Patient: sex M, age 30
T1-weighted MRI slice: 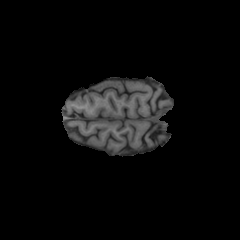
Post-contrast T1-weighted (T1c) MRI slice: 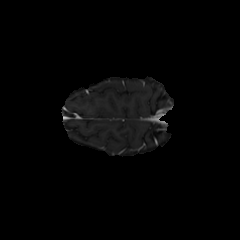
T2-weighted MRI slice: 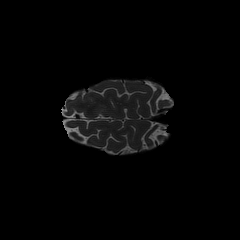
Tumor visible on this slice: no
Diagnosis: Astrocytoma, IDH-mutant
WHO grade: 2